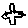
Label: bird